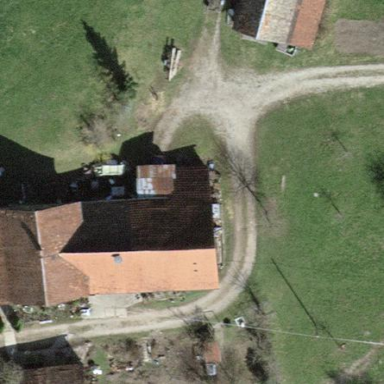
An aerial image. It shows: Farmyard area.